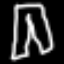
Label: pants